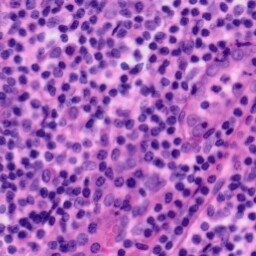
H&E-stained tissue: Tonsil